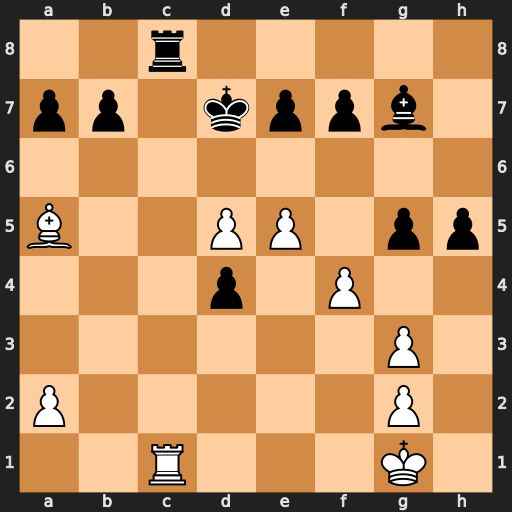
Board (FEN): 2r5/pp1kppb1/8/B2PP1pp/3p1P2/6P1/P5P1/2R3K1
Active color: w
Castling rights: -
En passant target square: -
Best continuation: e6+ fxe6 dxe6+ Kxe6 Rxc8